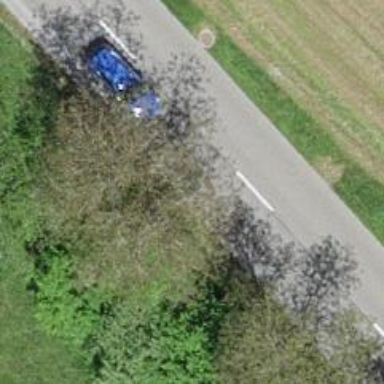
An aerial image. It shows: Secondary road with asphalt surface.